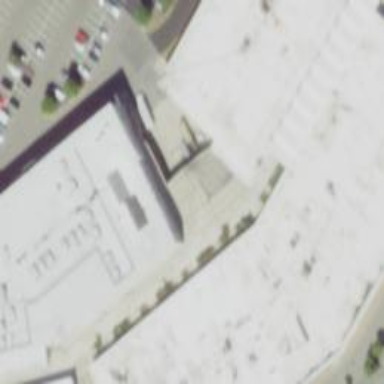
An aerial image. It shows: Retail building.